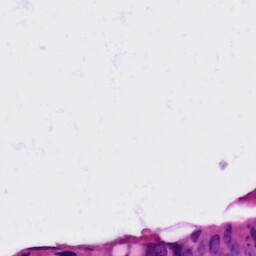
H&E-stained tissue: Colon